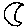
Label: moon